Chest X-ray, PA view. Patient: 17 years old, sex M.
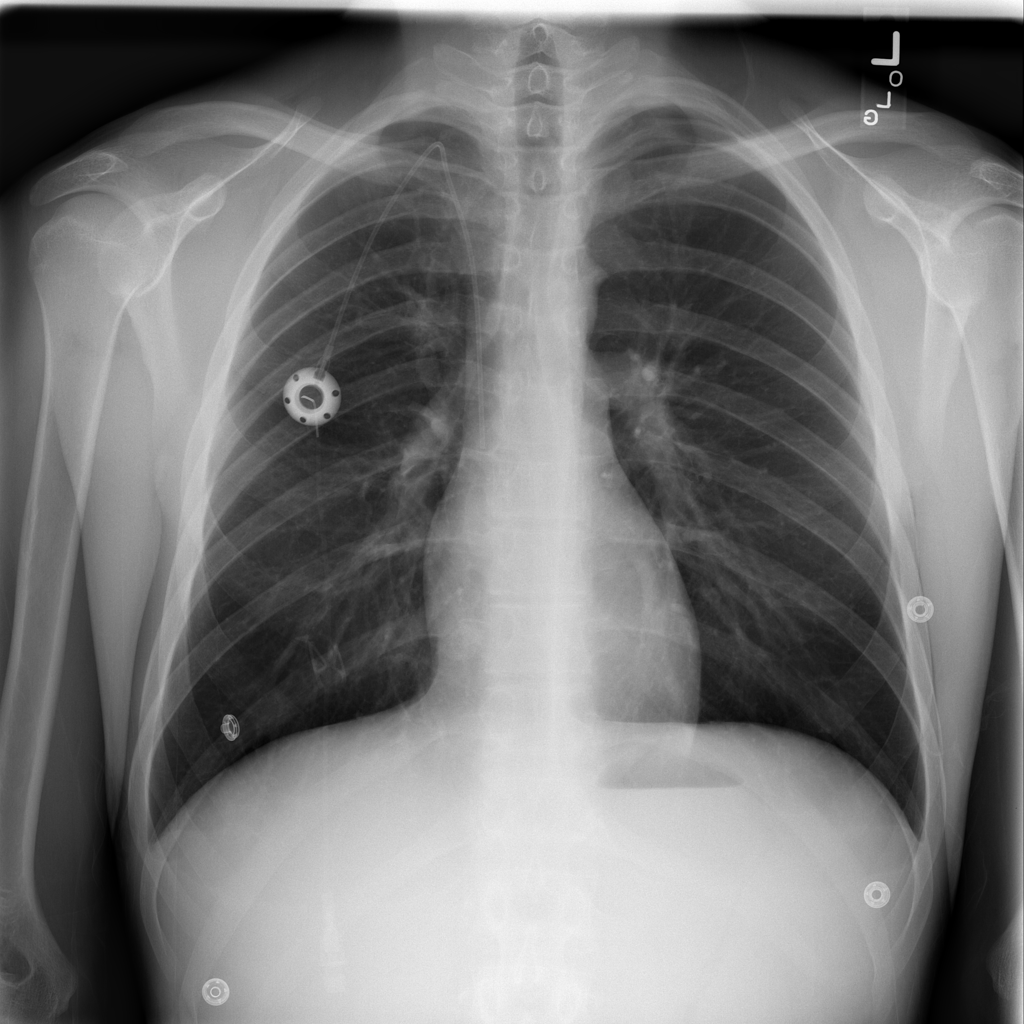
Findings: No Finding